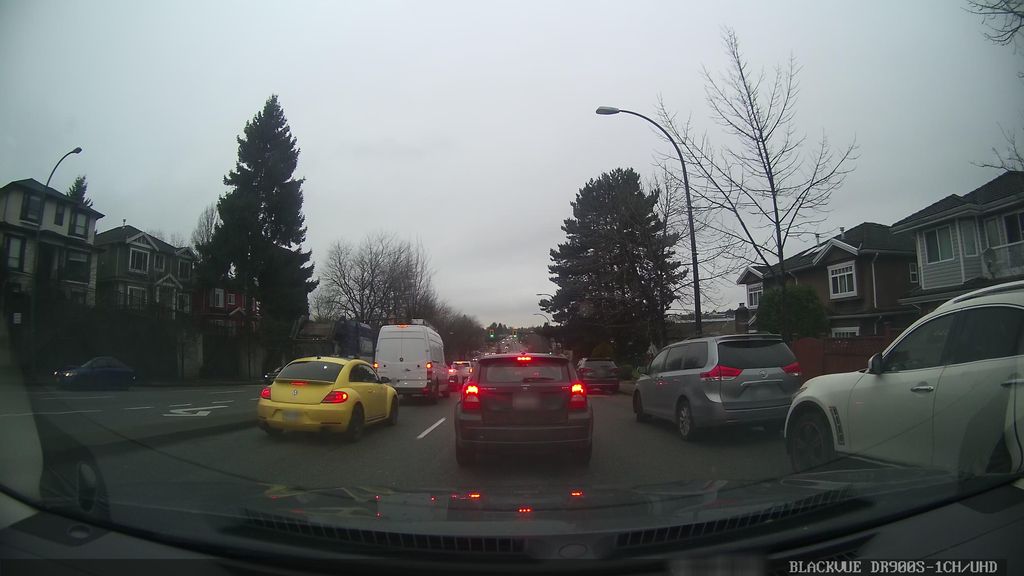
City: vancouver